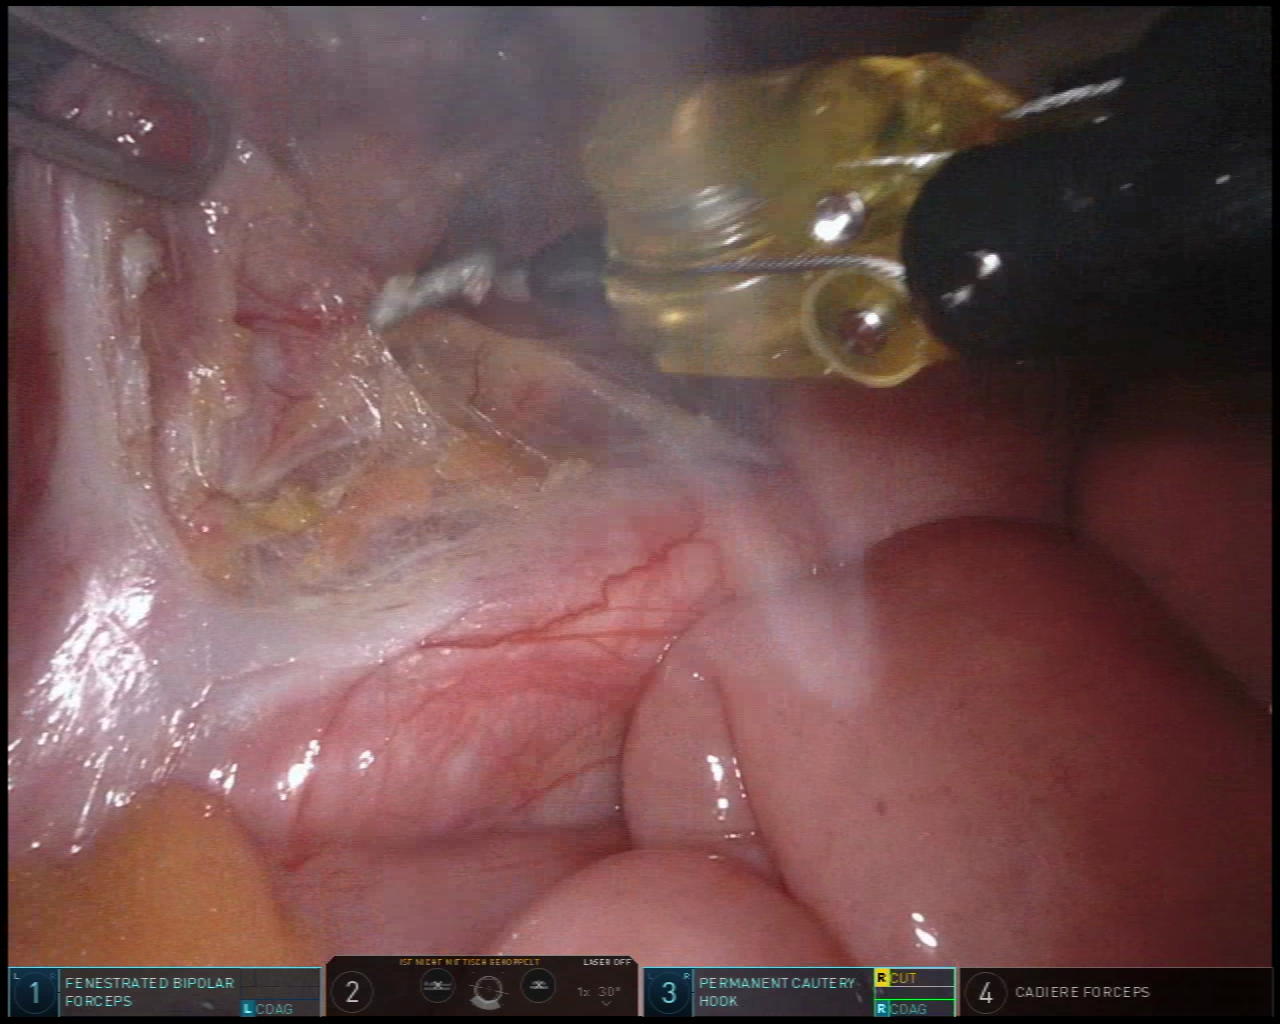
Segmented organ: inferior_mesenteric_artery
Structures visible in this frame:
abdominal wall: no
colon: no
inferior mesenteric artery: yes
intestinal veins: no
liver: no
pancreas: no
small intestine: yes
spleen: no
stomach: no
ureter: no
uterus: no
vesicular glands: no